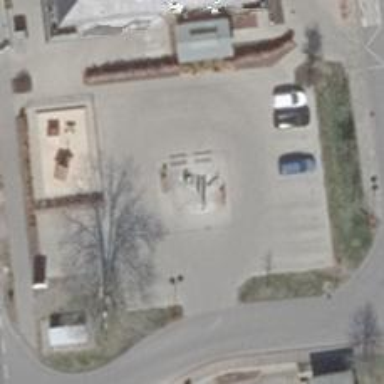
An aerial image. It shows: Fountain.